Question: I'm trying to align two divs horizontally. Having tried about 15 different approaches, I still don't manage to get it working.
>
'''
$html .= '<div class="fotoLinks">';
$html .= ' <img src="'.$image->getWebPath().'"/>';
$html .= '</div>';
$html .= '<div class="tekst">';
$html .= $this->text;
$html .= '</div>';
'''
With corresponding CSS (div.alinea is a wrapper div):
'''
div.alinea
{
float: left;
width: 100%;
margin-bottom: 15px;
}
div.tekst
{
float: left;
}
div.fotoLinks
{
float: left;
margin-right: 15px;
height: 100%;
}
'''
I hope to get some inspiration for a new approach.
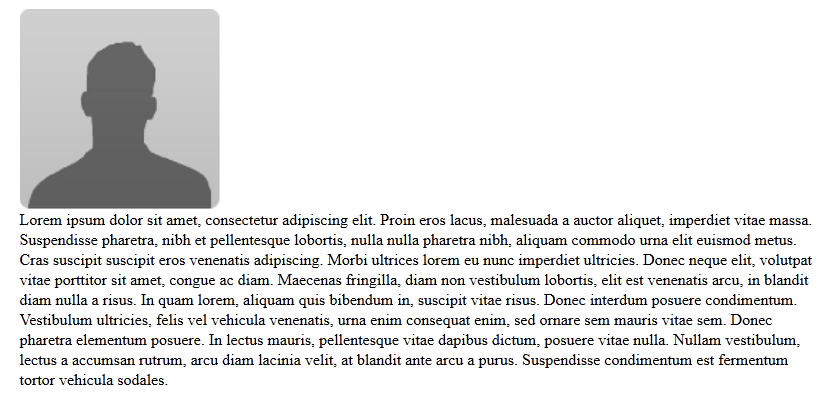
Answer: Try
'''
display: inline-block;
'''
Instead of 'float: left;'
A method you can try, but is less supported, for your wrapper div, set:
'''
display: table;
'''
And for your inner divs:
'''
display: table-cell;
'''